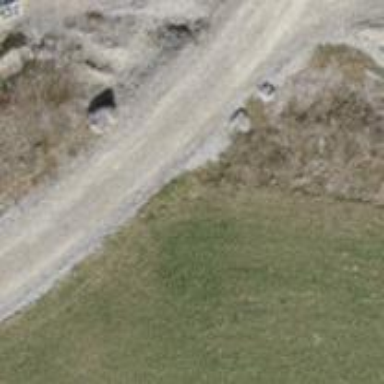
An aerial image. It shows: Gravel track.